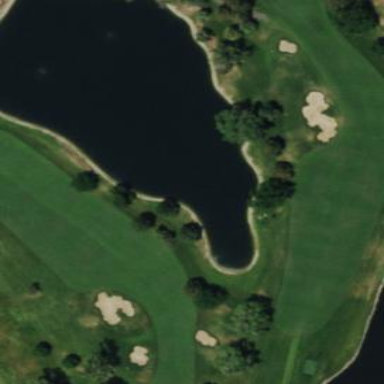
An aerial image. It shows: Water hazard on golf course. The hazard is natural water feature.